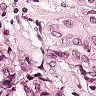
Metastatic tissue present: yes